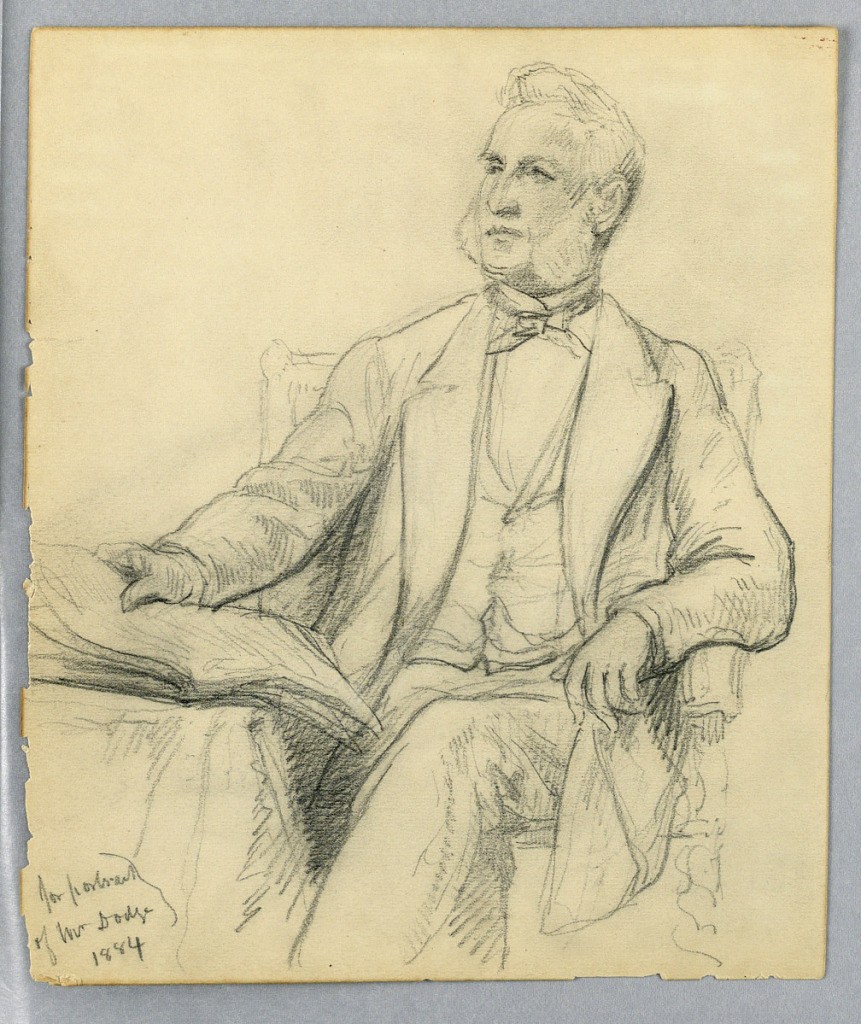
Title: William E. Dodge Seated
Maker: Daniel Huntington, American, 1816–1906
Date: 1884
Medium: Graphite on buff wove paper
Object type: Drawing
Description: Three-quarter view of male figure, seated in armchair, with papers in right hand. Facing towards left.